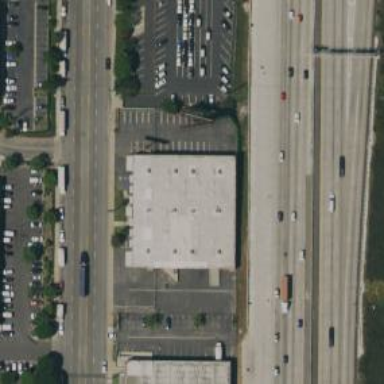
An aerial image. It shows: Warehouse building.